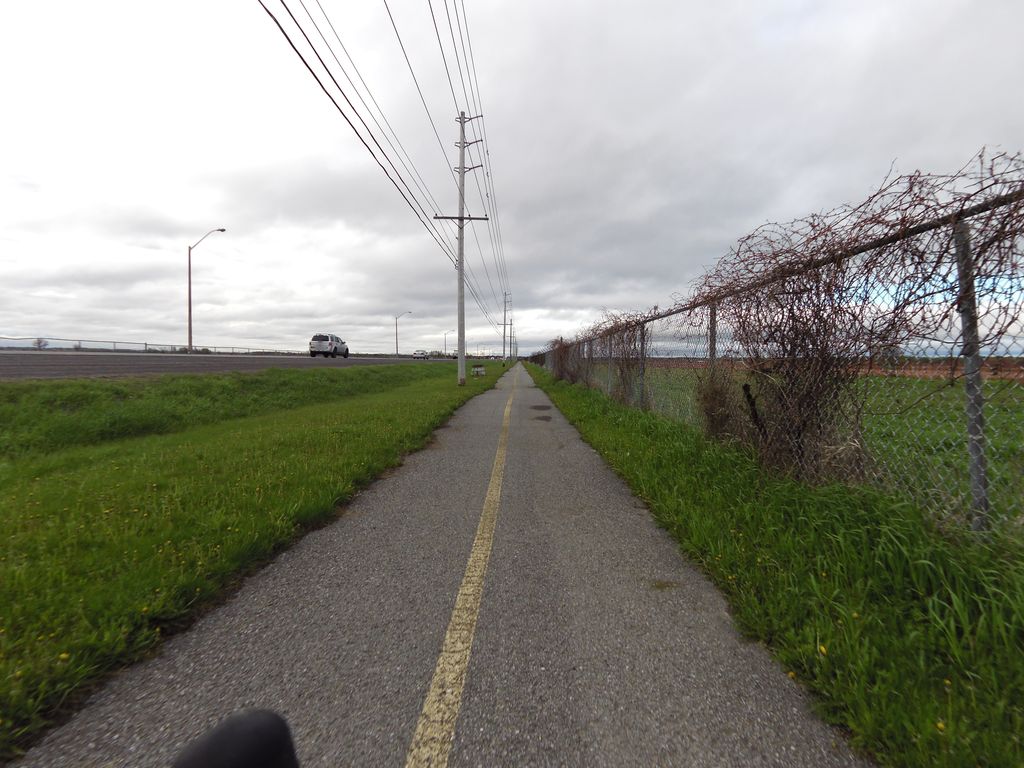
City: ottawa-gatineau